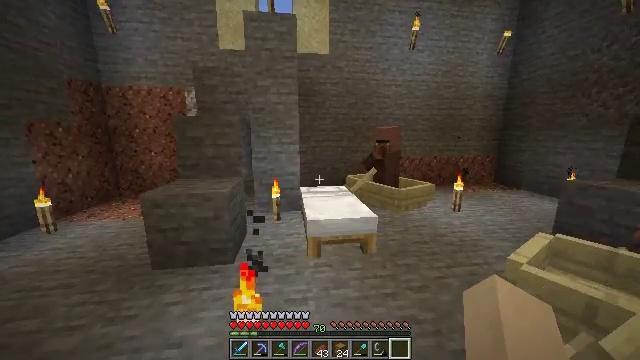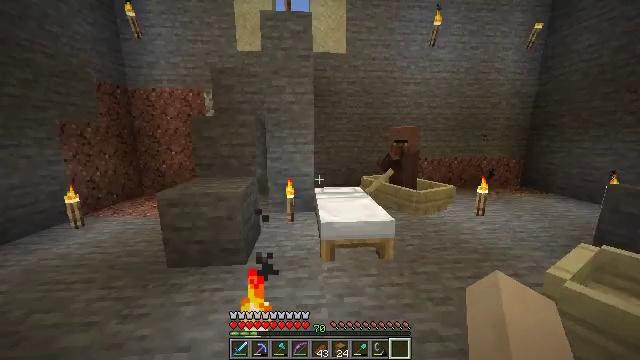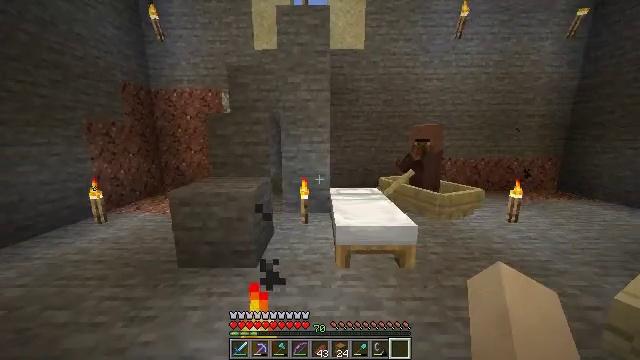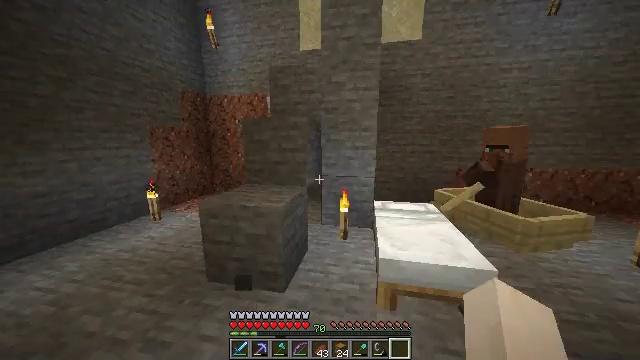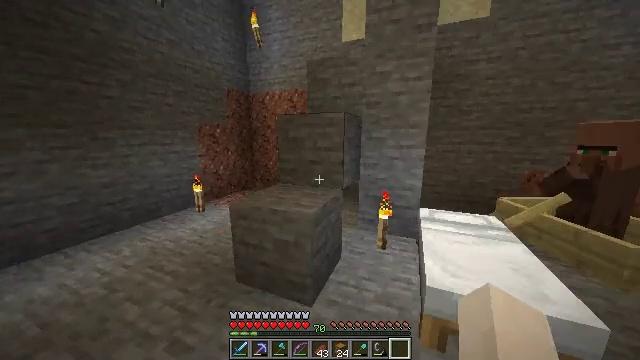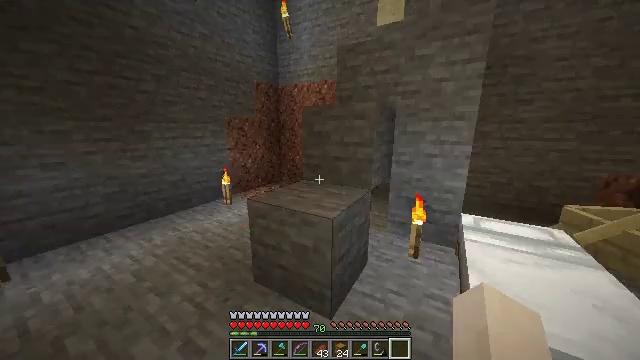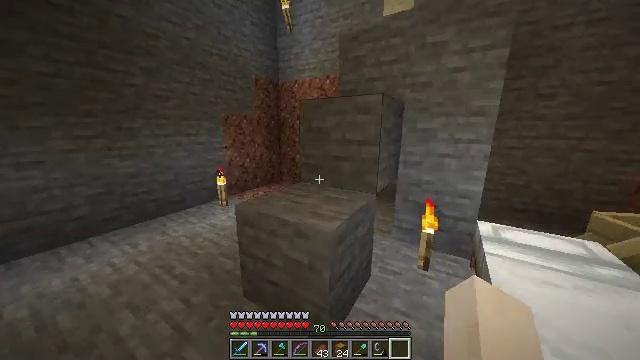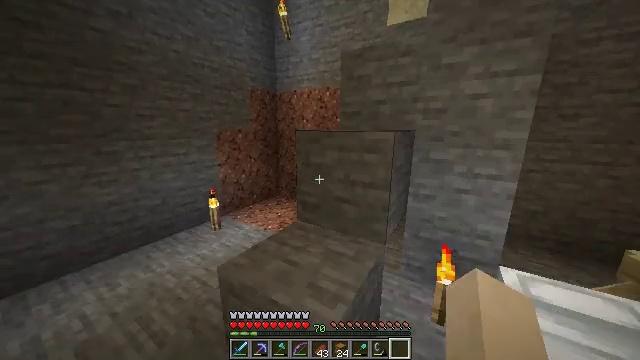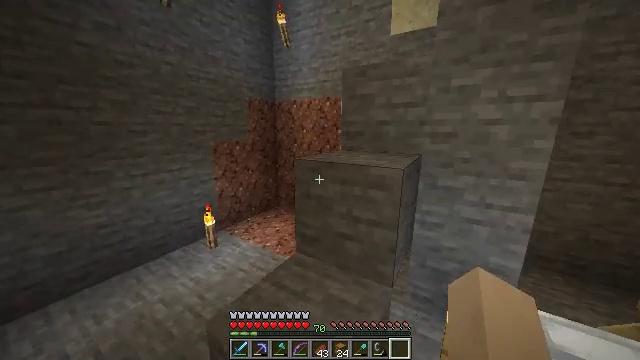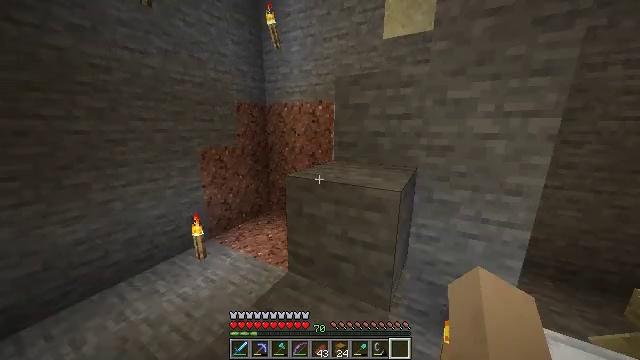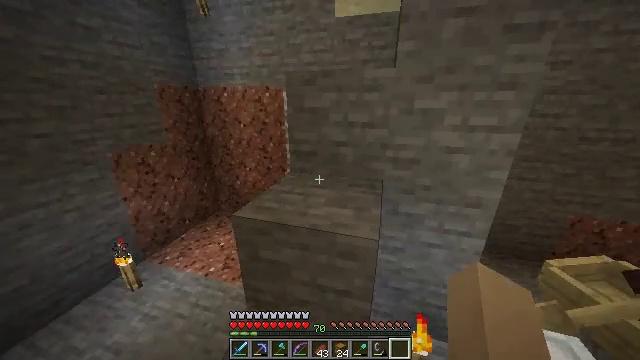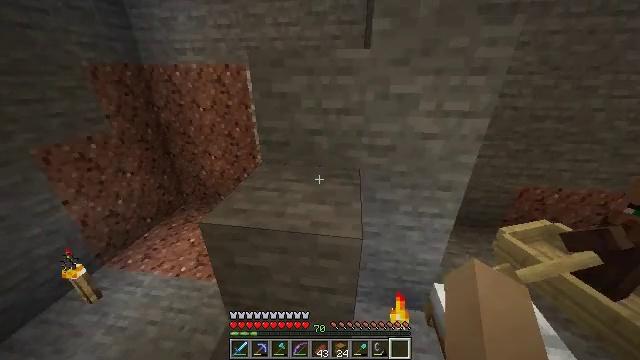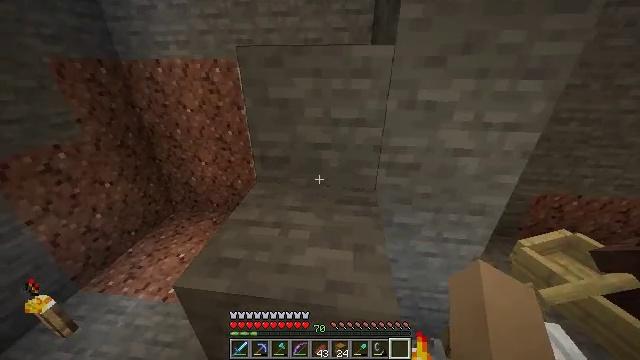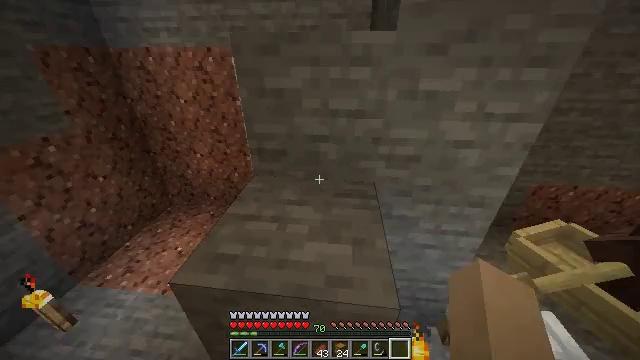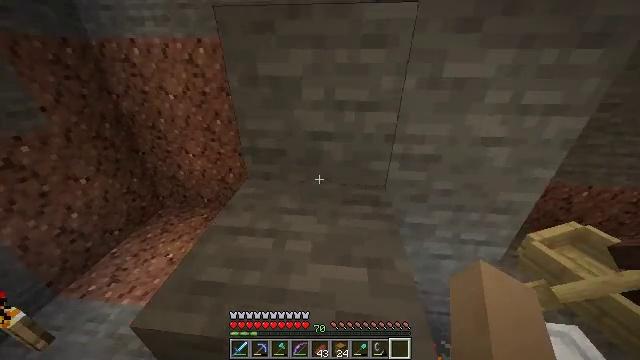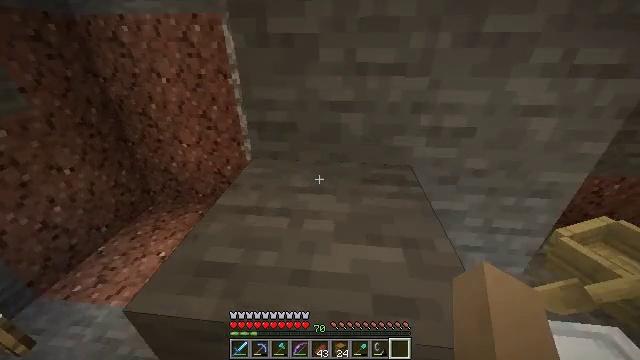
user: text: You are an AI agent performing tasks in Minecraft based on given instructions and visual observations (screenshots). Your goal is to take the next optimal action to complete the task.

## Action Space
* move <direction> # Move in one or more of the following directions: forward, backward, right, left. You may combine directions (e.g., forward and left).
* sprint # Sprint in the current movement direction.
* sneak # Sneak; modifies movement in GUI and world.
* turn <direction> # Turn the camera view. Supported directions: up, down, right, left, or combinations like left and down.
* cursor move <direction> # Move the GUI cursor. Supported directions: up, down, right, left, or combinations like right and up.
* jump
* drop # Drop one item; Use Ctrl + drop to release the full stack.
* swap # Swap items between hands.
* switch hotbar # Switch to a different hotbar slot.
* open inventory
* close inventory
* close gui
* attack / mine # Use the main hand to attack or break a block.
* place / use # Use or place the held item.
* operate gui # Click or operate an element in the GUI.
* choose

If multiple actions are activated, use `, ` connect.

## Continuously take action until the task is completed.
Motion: motion action
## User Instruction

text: Gather the chest from its place.
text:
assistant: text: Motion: move forward, sprint, turn left
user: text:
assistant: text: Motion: move forward, sprint, turn left
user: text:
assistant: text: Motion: move forward, sprint, turn left
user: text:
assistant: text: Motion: move forward, sprint, turn left
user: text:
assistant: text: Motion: move forward, sprint, turn left and down
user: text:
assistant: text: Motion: move forward, sprint
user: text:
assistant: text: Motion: move forward, sprint, jump
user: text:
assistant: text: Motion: move forward, sprint, jump
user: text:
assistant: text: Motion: move forward, sprint, turn right, jump
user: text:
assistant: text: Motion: move forward, sprint, turn right and down, jump
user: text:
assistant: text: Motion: move forward and move right, sprint, turn right and down
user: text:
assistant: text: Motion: move forward and move right, sprint, turn right and down
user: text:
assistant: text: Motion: move forward and move right, sprint, turn down
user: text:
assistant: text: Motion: move forward, sprint
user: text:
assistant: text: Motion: move forward, sprint, jump
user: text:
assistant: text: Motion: move forward, sprint, jump
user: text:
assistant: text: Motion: move forward, sprint, jump
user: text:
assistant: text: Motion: move forward, sprint, jump
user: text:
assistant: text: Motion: move forward, sprint
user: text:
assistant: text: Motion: move forward, sprint
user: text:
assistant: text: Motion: move forward, sprint
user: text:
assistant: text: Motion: move forward, sprint
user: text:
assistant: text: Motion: move forward, sprint, turn right and down
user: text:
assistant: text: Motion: move forward, sprint, turn right and down, jump
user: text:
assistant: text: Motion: move forward, sprint, turn right and down, jump
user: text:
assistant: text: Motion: move forward, sprint, turn right and down, jump
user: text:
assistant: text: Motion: move forward and move right, sprint, turn right and down, jump
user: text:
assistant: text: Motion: move forward and move right, sprint, turn right and down
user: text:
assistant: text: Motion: move forward and move right, sprint, turn right
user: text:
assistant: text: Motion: move forward and move right, sprint